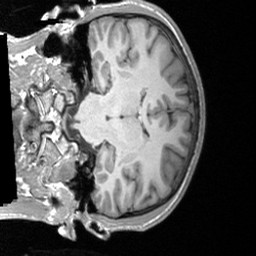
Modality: T1w
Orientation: coronal
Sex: male
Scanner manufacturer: siemens
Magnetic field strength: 3 T
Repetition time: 1.9 s
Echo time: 0.00226 s